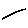
Label: line